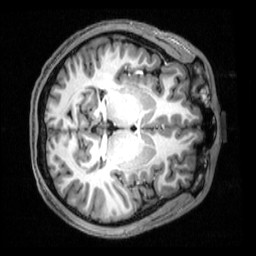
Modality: T1w
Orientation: axial
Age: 20
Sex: male
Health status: healthy
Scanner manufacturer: siemens
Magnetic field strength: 3 T
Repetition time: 2.53 s
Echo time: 0.00339 s